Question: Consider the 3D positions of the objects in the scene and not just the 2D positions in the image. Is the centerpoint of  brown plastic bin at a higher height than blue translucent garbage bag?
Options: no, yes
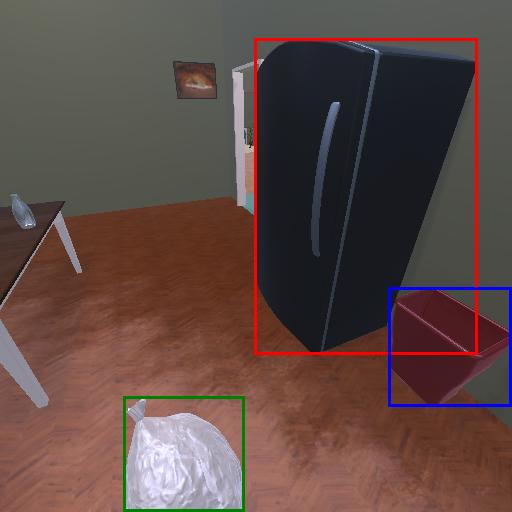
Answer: no